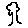
Label: tree